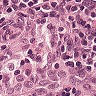
Metastatic tissue present: no